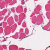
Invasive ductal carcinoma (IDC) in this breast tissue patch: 0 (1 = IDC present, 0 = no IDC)